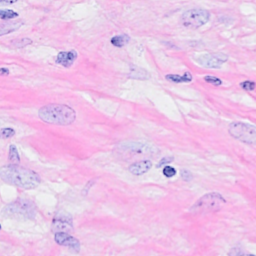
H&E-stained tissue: Breast